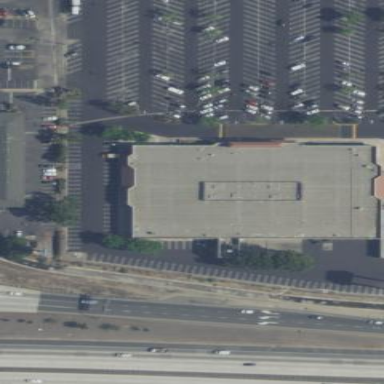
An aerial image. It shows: Supermarket building.